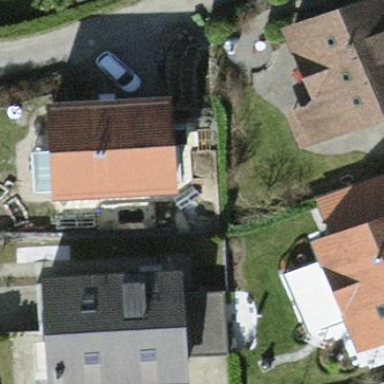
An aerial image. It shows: Detached building with gabled roof.